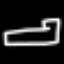
Label: bed